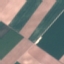
Land use / land cover: AnnualCrop